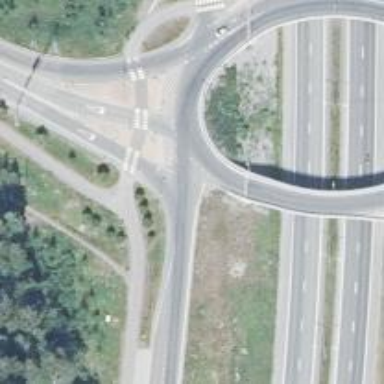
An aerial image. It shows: Roundabout on trunk highway.